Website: slack
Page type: payment
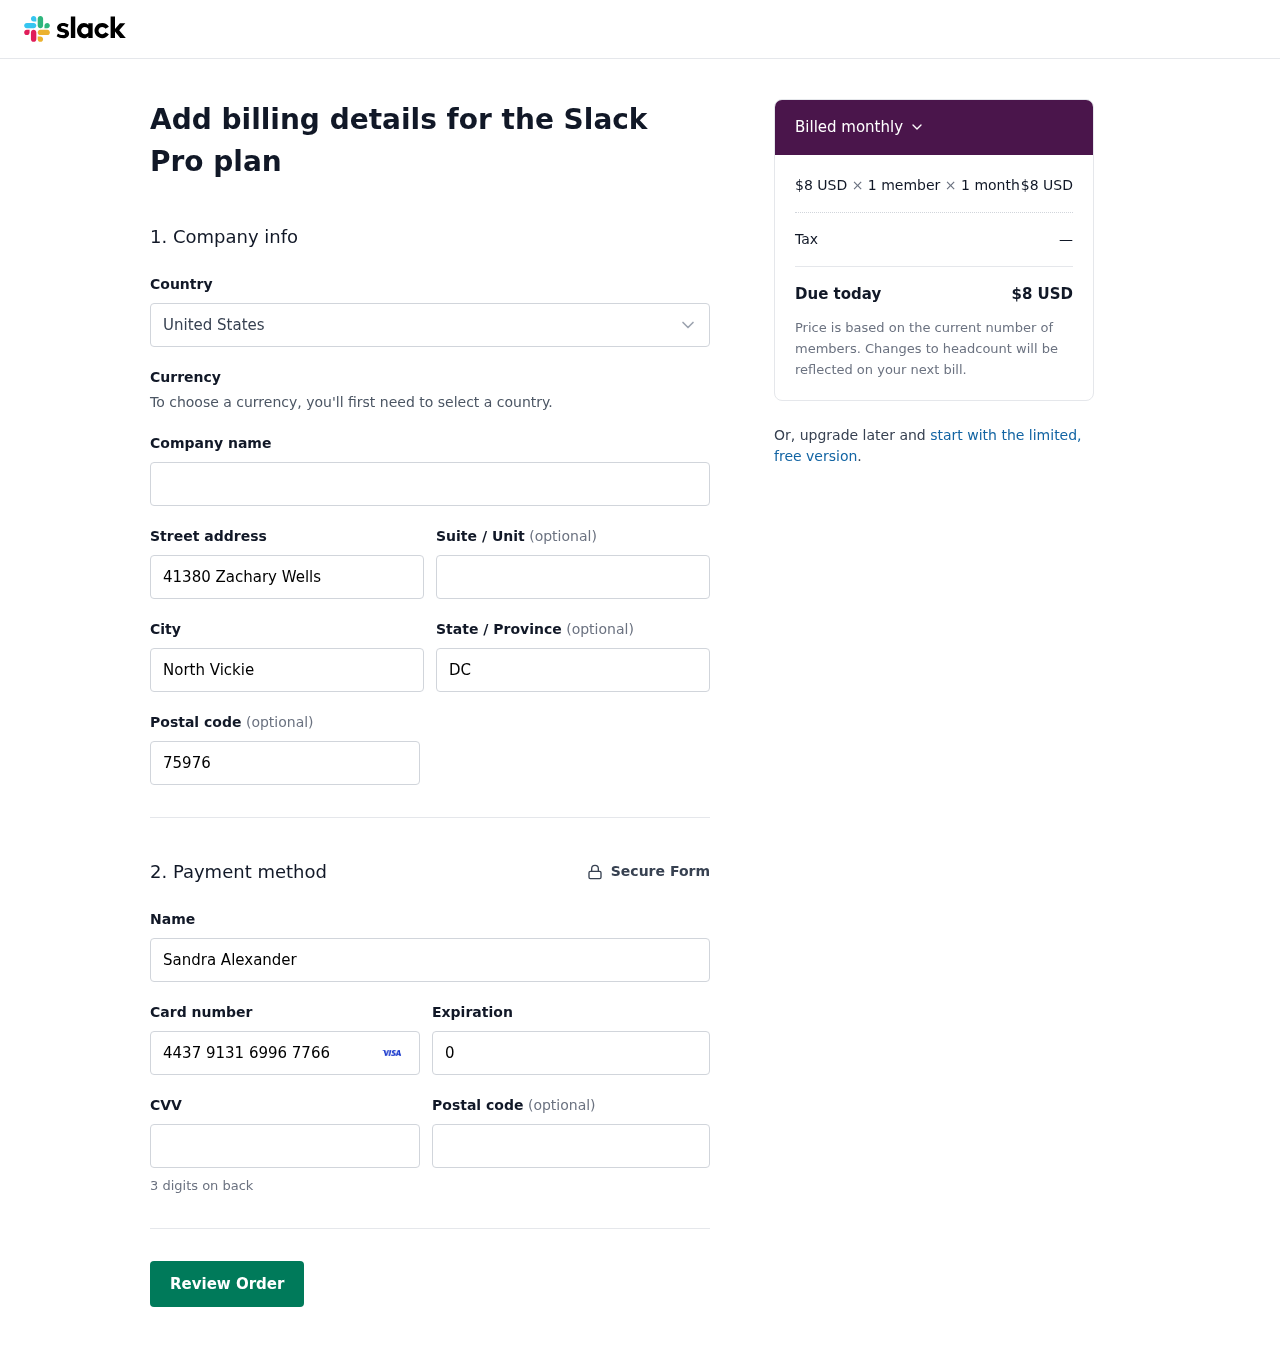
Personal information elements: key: PII_COUNTRY
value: United States
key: PII_STREET
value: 41380 Zachary Wells
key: PII_CITY
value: North Vickie
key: PII_STATE
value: DC
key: PII_POSTCODE
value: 75976
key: PII_FULLNAME
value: Sandra Alexander
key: PII_CARD_NUMBER
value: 4437 9131 6996 7766
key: PII_CARD_EXPIRY
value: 02/29
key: PII_CARD_CVV
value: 608
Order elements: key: ORDER_PRICE_PER_MEMBER
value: $8 USD
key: ORDER_NUM_MEMBERS
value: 1 member
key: ORDER_NUM_MONTHS
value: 1 month
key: ORDER_SUBTOTAL
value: $8 USD
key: ORDER_TAX
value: —
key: ORDER_TOTAL
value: $8 USD